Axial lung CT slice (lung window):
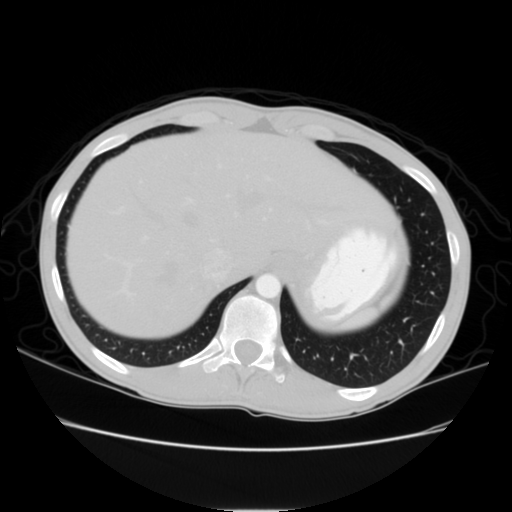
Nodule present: no